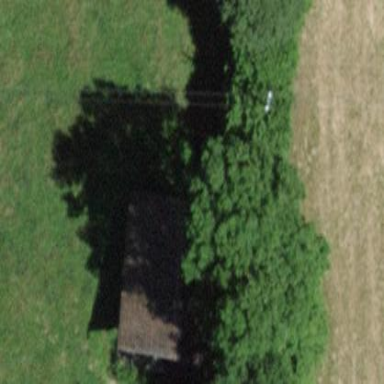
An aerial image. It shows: Barn.